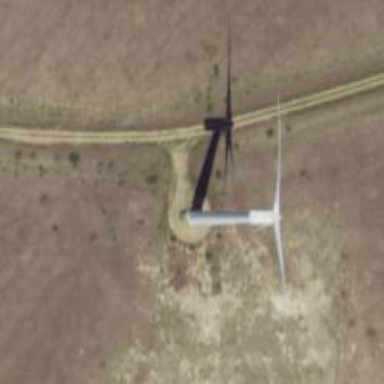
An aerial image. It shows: Wind generator powered by horizontal-axis wind turbine.